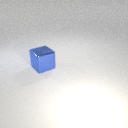
large blue metal cube